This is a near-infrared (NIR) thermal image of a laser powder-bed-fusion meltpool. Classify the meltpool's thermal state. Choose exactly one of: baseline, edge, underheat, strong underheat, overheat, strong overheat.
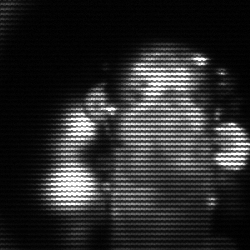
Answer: strong underheat